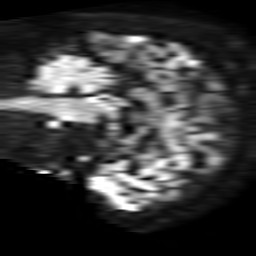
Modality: TRACE
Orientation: sagittal
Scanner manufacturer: philips
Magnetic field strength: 1.5 T
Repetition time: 3.393 s
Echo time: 0.06922 s